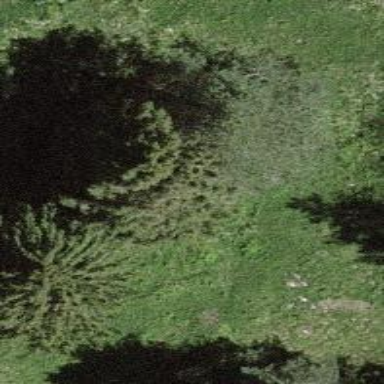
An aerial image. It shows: Single tag "natural: tree."